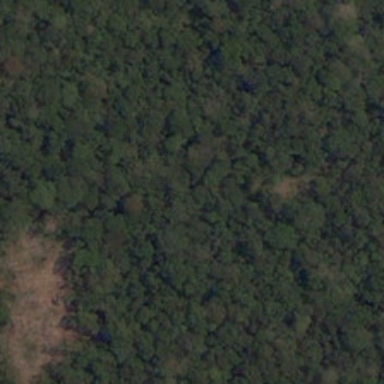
There is a bare land in the forest .